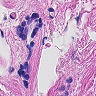
Metastatic tissue present: yes